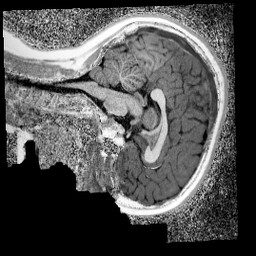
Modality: UNIT1_denoised
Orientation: sagittal
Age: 9
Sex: female
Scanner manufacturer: siemens
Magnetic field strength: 3 T
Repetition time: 4 s
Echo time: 0.00299 s